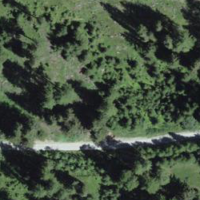
EUNIS habitat code: 43
Species observed at this site:
Parnassia palustris